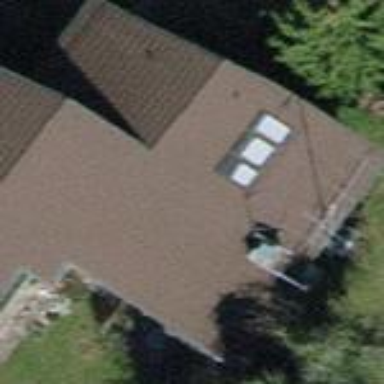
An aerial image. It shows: Building with tile roof.